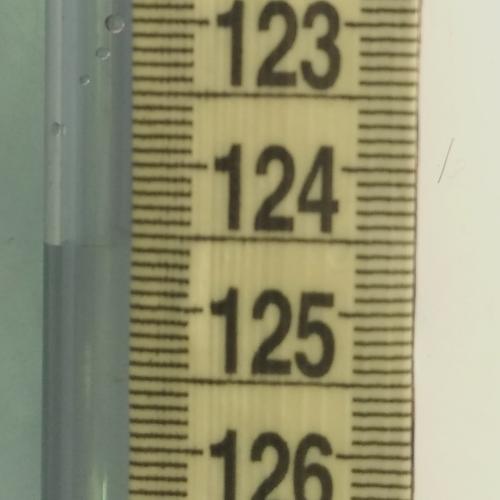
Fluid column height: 124.6 cm